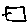
Label: square